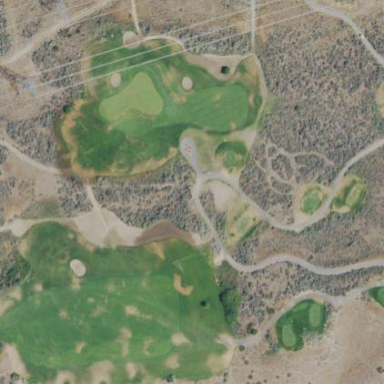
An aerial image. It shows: Rough area on grassy golf course.